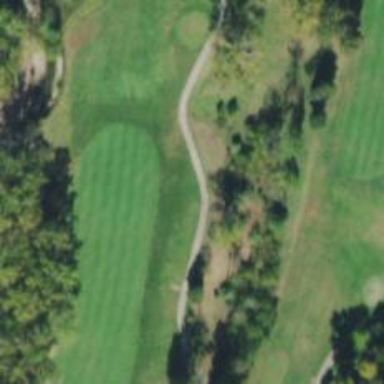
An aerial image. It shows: Golf cartpath that is also road path.